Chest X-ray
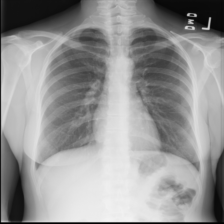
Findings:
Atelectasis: negative
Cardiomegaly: negative
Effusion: negative
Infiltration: negative
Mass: negative
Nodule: negative
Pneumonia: negative
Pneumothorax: negative
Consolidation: negative
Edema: negative
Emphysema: negative
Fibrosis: negative
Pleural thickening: negative
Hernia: negative